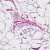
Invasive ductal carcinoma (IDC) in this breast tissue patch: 0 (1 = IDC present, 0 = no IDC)